Question: I am using jQuery mobile and I would like to create a listview which should look like

It looks very simple to achieve and I have got almost everything except the right-alignment of the column on the right.
Note that every three cells on the right-column are merged.
Any help is appreciated.
Thanks.
Update:
Here is my code:
'''
<ul data-role="listview" id="mylist"><li><table><tr><td><label class="label1">EUR</label></td><td rowspan="3"><label class="price">1.3245</label></td></tr><tr><td><label class="label2">vs</label></td></tr><tr><td><label class="label3">USD</label></td></tr></table></li><li><table><tr><td><label class="label1">EUR</label></td><td rowspan="3"><label class="price">0.89</label></td></tr><tr><td><label class="label2">vs</label></td></tr><tr><td><label class="label3">GBP</label></td></tr></table></li></ul>
'''
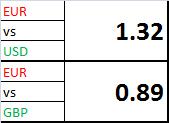
Answer: After struggling for a while I figured out what the problem was. In my code I'm creating several tables. (One table for each '<li>'.) So when I right-align the text in the right-column, it is right-aligned with-in each table. But when all these tables are seen one-below-the-other the text doesn't appear to be right aligned.
The solution is to right align right-columns in all tables and also maintain fixed width in all tables.e.g. '.price{ font-size: 30px; width:200px; text-align: right; }'
Thanks Joe W and Rafael de Souza for your help.